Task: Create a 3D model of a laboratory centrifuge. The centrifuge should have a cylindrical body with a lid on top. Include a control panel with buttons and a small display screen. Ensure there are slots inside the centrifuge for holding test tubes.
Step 47:
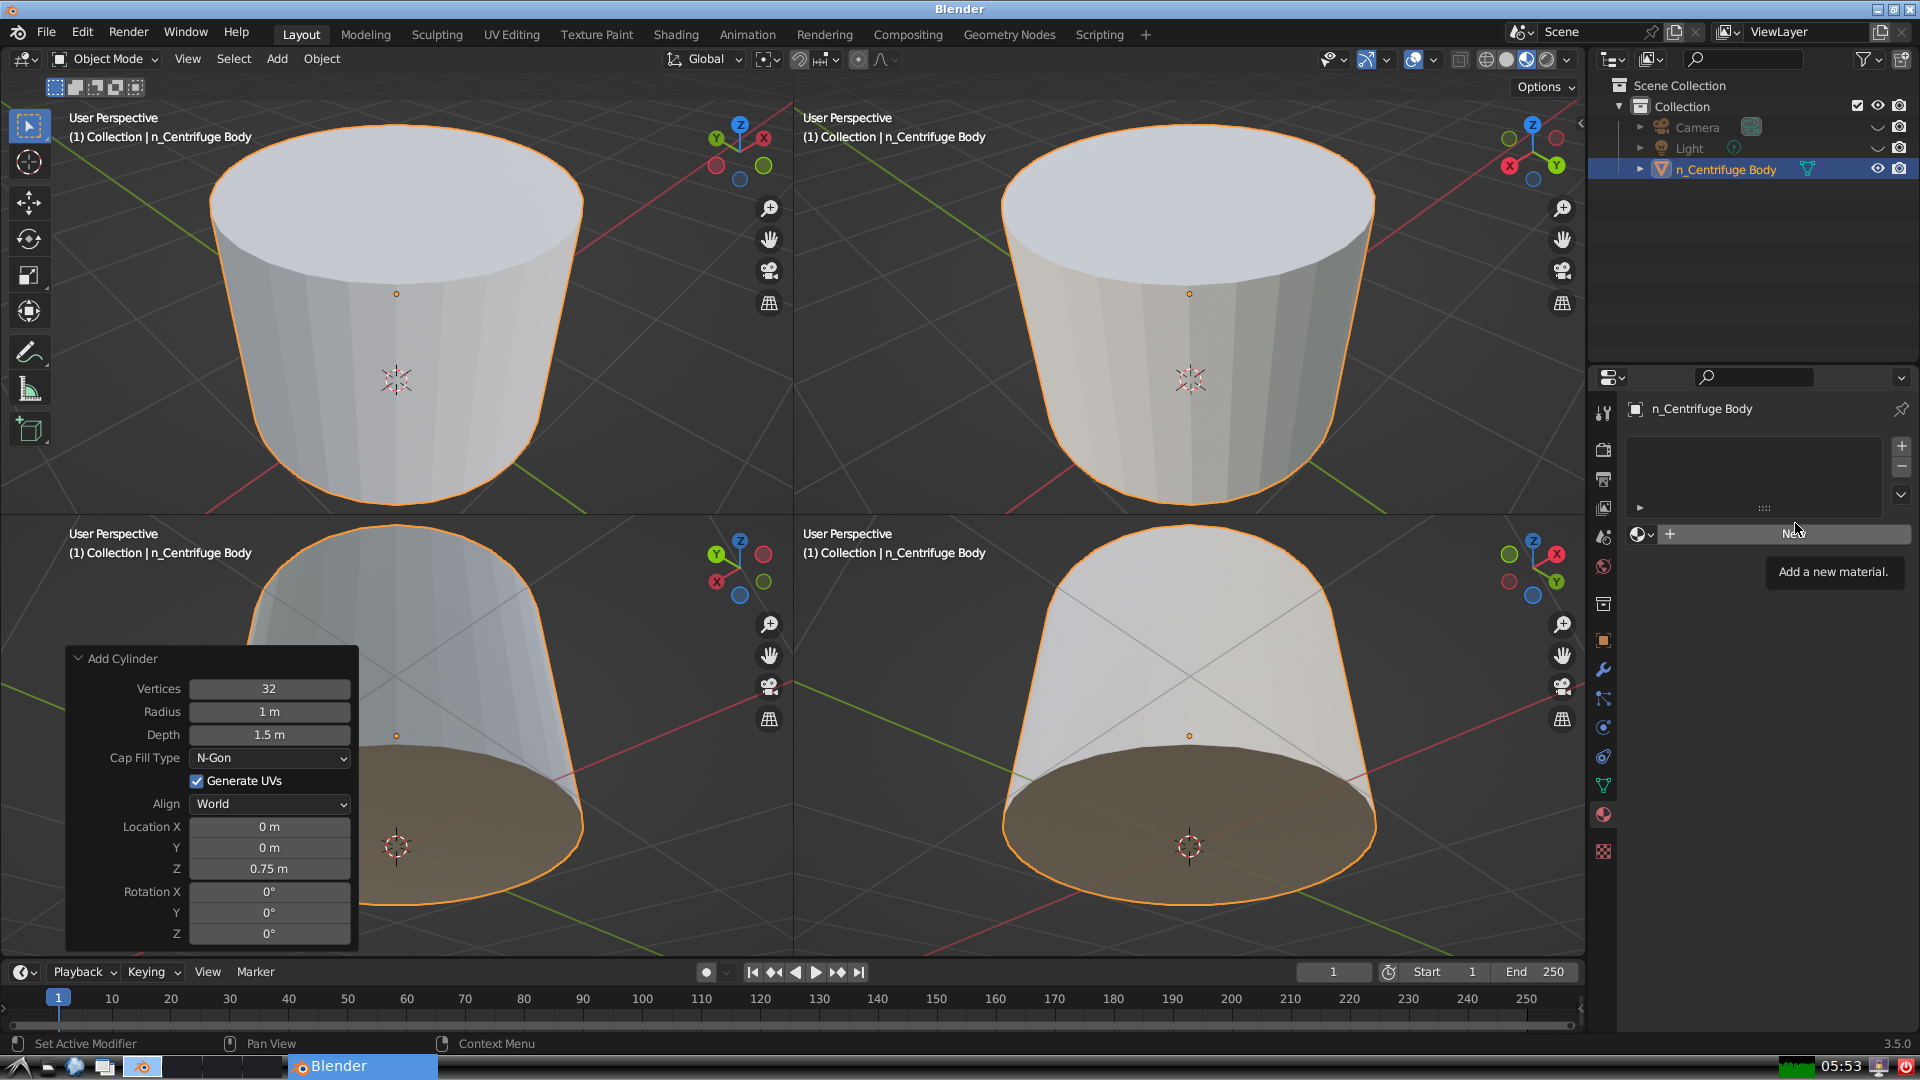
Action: click: no